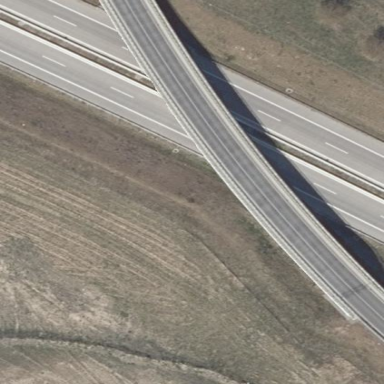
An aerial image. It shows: Beam bridge made by humans.